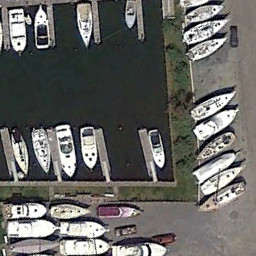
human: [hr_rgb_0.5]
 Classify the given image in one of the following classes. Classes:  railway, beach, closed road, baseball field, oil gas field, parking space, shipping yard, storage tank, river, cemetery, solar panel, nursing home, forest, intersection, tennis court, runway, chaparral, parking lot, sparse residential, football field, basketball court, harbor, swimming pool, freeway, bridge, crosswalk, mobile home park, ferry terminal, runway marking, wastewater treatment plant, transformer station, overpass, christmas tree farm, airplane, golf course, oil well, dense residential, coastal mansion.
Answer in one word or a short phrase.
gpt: ferry terminal